Question: i am writing an application to control a robot
for controlling i need ( up, down , right, left ) keys
i used eclipse designer to create it but maybe it is not possible
i want to create something like this :

how can i create buttons like this in center of screen ?
is there a better way to create arrow keys on android ?
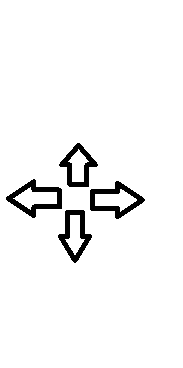
Answer: Here you go :
'''
<RelativeLayout xmlns:android="http://schemas.android.com/apk/res/android"
android:layout_width="fill_parent"
android:layout_height="fill_parent" >
<View
android:id="@+id/view1"
android:layout_width="30dp"
android:layout_height="30dp"
android:layout_centerHorizontal="true"
android:layout_centerVertical="true" />
<ImageView
android:id="@+id/imageView1"
android:layout_width="wrap_content"
android:layout_height="wrap_content"
android:layout_below="@+id/view1"
android:layout_centerHorizontal="true"
android:src="@drawable/ic_launcher" />
<ImageView
android:id="@+id/imageView2"
android:layout_width="wrap_content"
android:layout_height="wrap_content"
android:layout_above="@+id/view1"
android:layout_centerHorizontal="true"
android:src="@drawable/ic_launcher" />
<ImageView
android:id="@+id/imageView3"
android:layout_width="wrap_content"
android:layout_height="wrap_content"
android:layout_centerVertical="true"
android:layout_toRightOf="@+id/view1"
android:src="@drawable/ic_launcher" />
<ImageView
android:id="@+id/imageView4"
android:layout_width="wrap_content"
android:layout_height="wrap_content"
android:layout_centerVertical="true"
android:layout_toLeftOf="@+id/view1"
android:src="@drawable/ic_launcher" />
</RelativeLayout>
'''
Of course, you can replace ImageView with anything else like an ImageButton.
Be sure, if you change the name of the first view, tu update the name in the 4 ImageView.
And be aware that the corners of each image are overlapping each other.